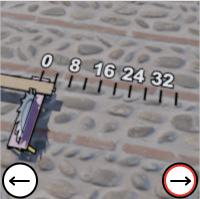
Task: length
Answer: 4
First scale value: 8.0